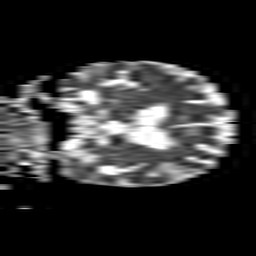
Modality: ADC
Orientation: coronal
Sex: female
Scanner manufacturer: philips
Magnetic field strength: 1.5 T
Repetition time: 3.391 s
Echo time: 0.06922 s